Aerial crown-view tile of a tropical tree (Barro Colorado Island, Panama), acquired 20240716:
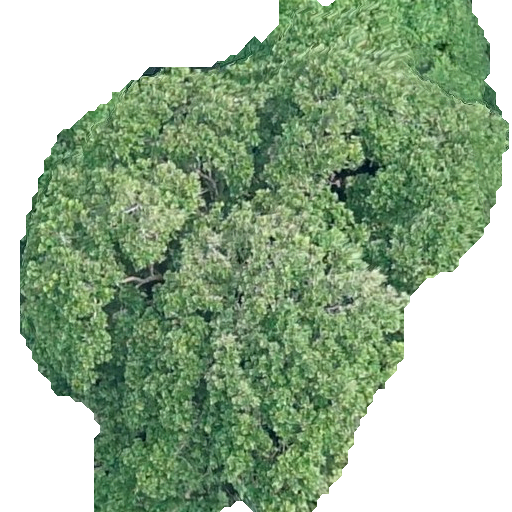
Species: Anacardium excelsum
GBIF accepted scientific name: Anacardium excelsum
Crown area: 295.977 m²